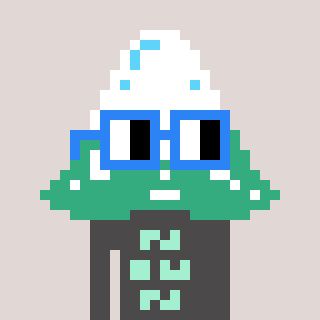
a pixel art character with square blue glasses, a snowy mountain-shaped head and a grayscale-colored body on a warm background